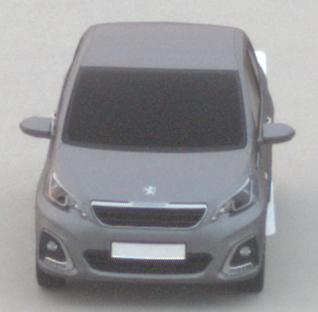
Make: Peugeot
Model: 108 1.0 VTi 68
Detailed model: 108
Model produced from: 2015/03
Model produced until: 2016/10
Doors: 3
Color: gray
Road condition: dry road
Daytime: sunrise or sunset
Contrast: low contrast